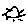
Label: sun